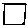
Label: square